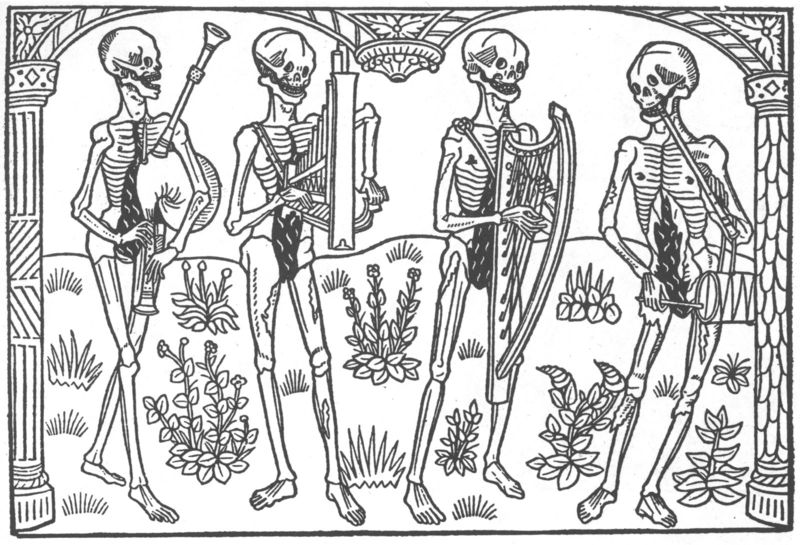
Titel: Miroer salutair pour toutes gens (Danse macabre hystoriee. Danse macabre des femmes)
Schlagwörter: blätter, blume, säule, säulen, zeichnung, gras, wiese, tod, instrument, boden, instrumente, musik, musiker, pflanze, holzschnitt, bogen, bögen, knochen, vier, druck, druckgraphik, schwarz weiß, tote, trommel, skelett, harfe, dudelsack, trommler, gerippe, skelette, totentanz, quartett, bogenarchitektur, knocehn